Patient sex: M
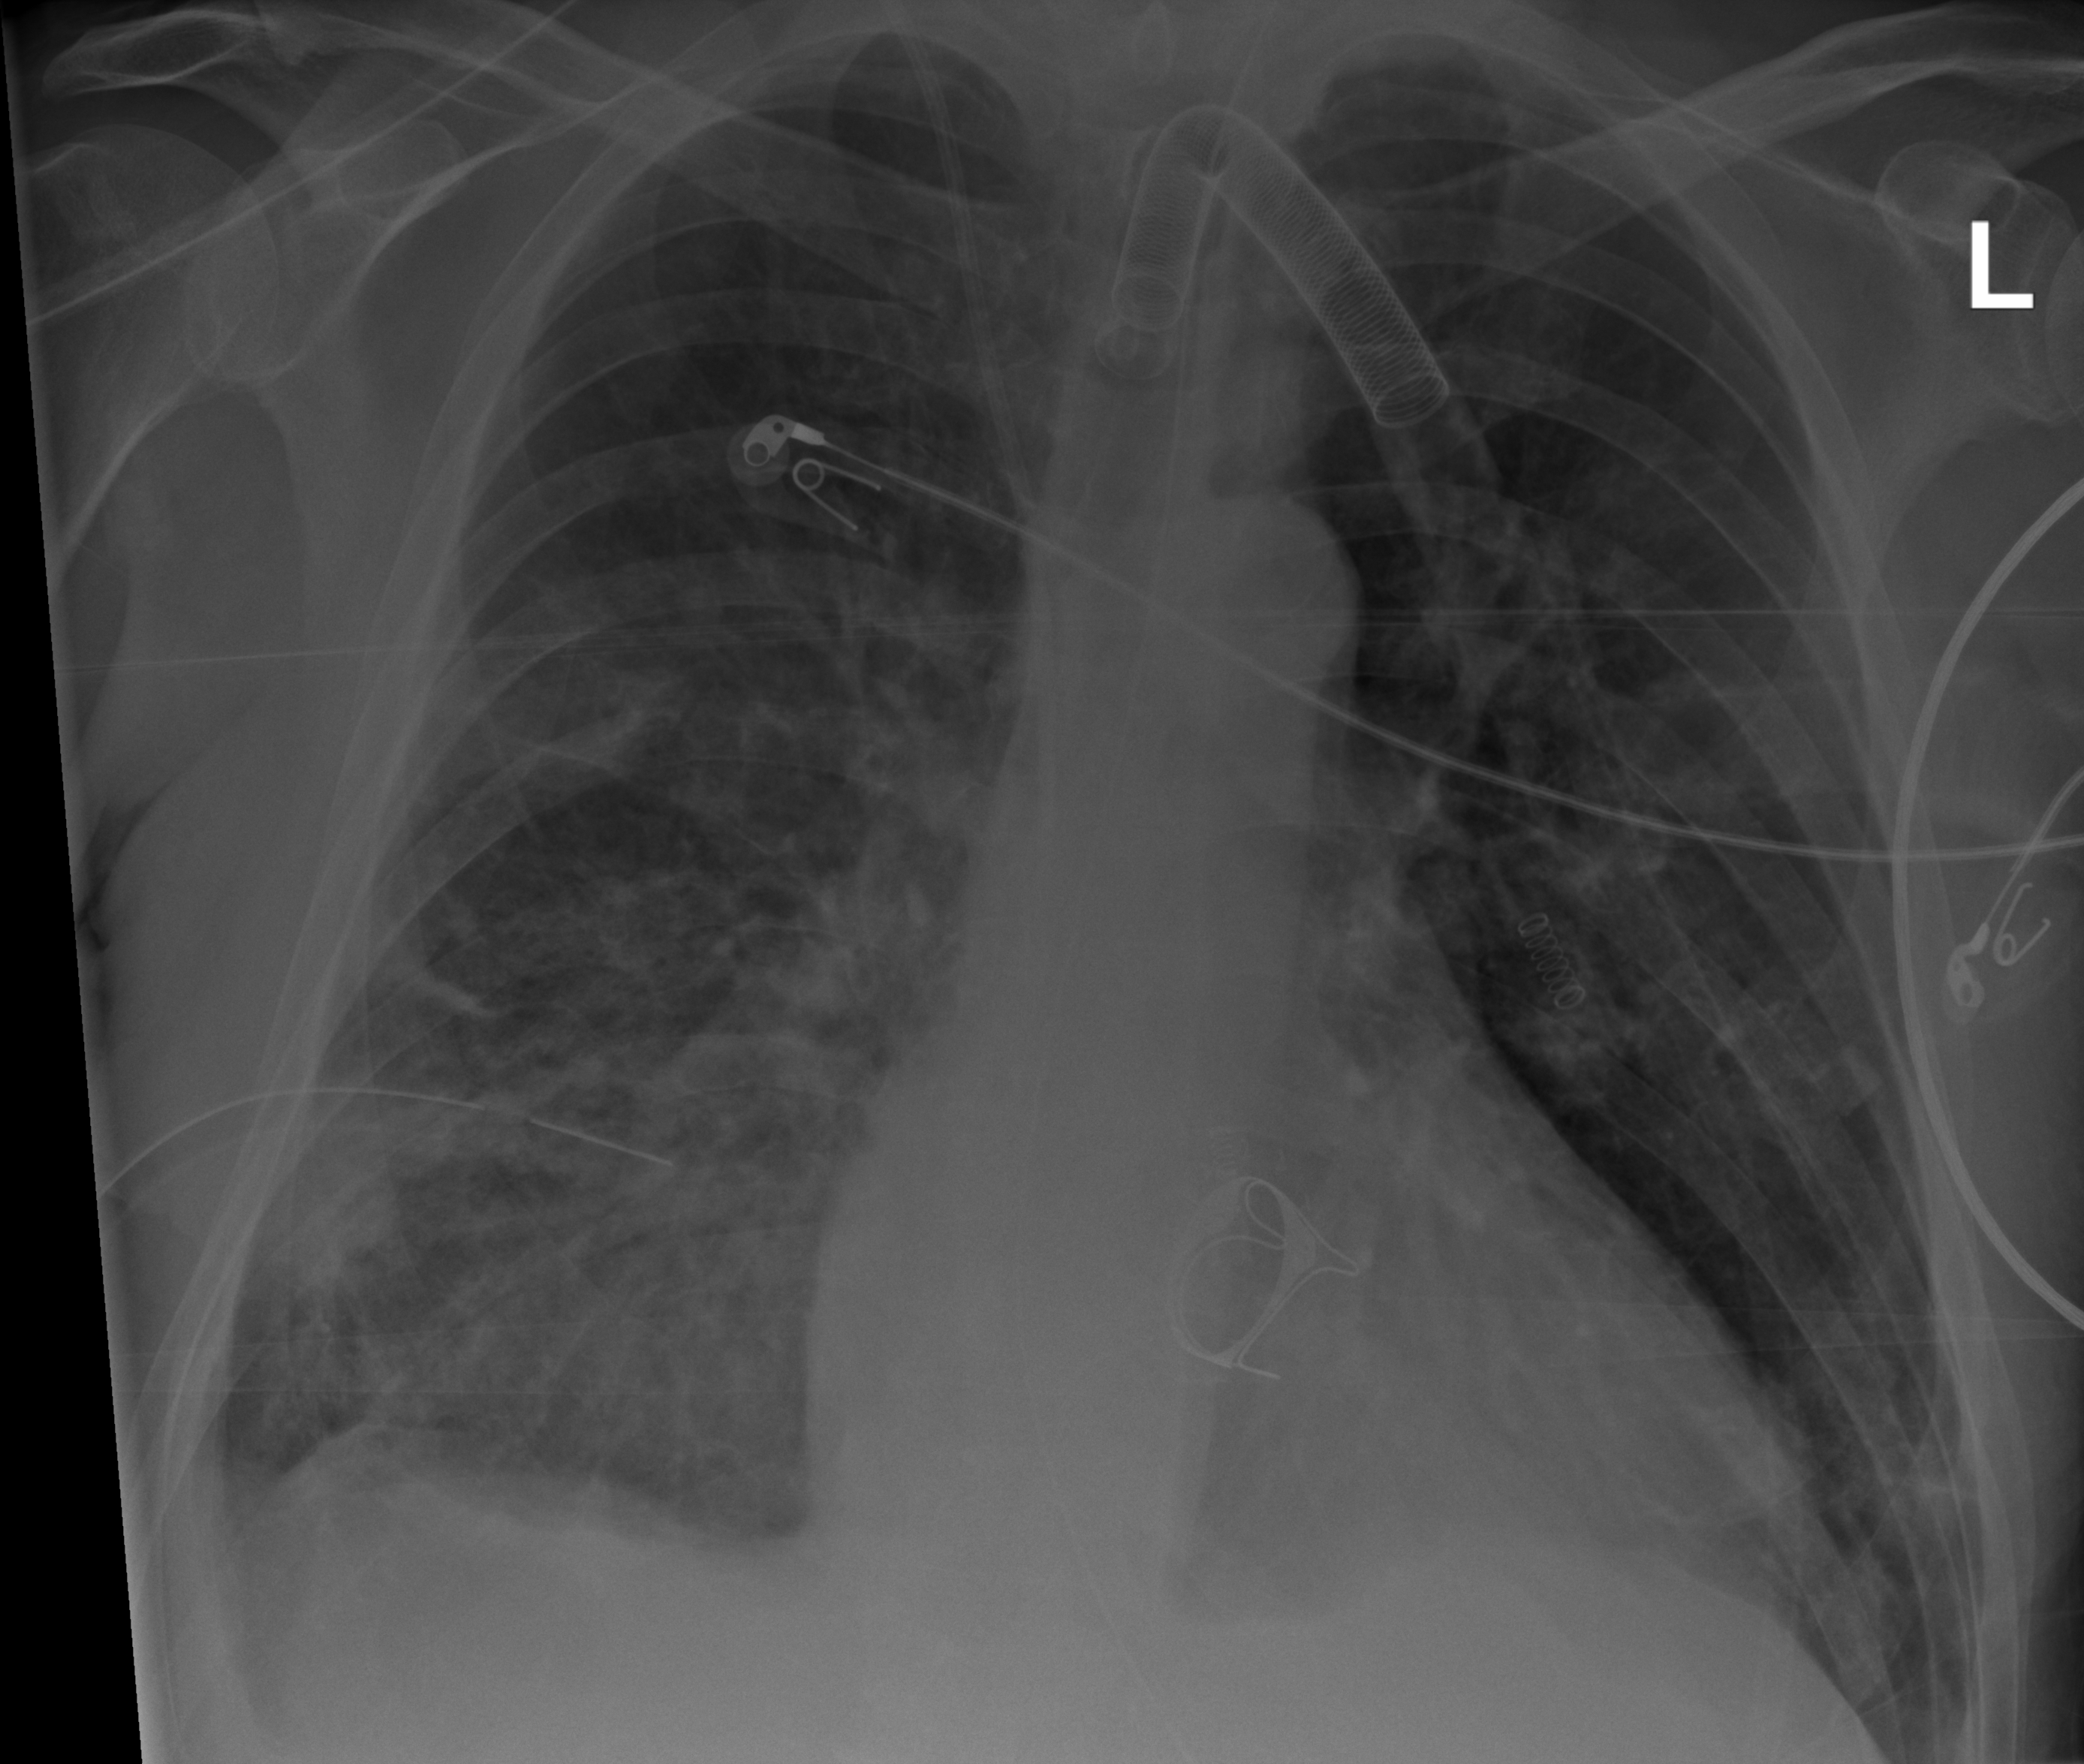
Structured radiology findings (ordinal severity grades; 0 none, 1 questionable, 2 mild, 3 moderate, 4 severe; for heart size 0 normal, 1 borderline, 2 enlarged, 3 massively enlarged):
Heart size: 2
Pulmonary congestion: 2
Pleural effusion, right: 2
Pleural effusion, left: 0
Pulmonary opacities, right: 2
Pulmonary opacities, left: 2
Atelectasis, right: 2
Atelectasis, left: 0